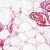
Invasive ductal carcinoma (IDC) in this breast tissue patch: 0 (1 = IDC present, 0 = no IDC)